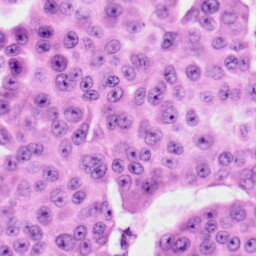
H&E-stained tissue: Skin